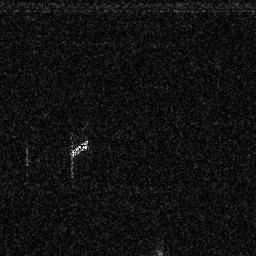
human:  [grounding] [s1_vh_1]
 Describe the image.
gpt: In the satellite image, there is  <ref>1 small ship </ref> <box>[[26, 53, 35, 61, 0]]</box> located at center.